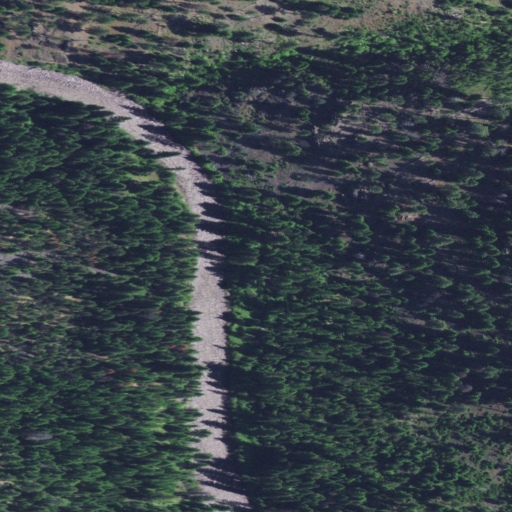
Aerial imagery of bar in Oregon named Dixson Bar containing evergreen forest and shrub